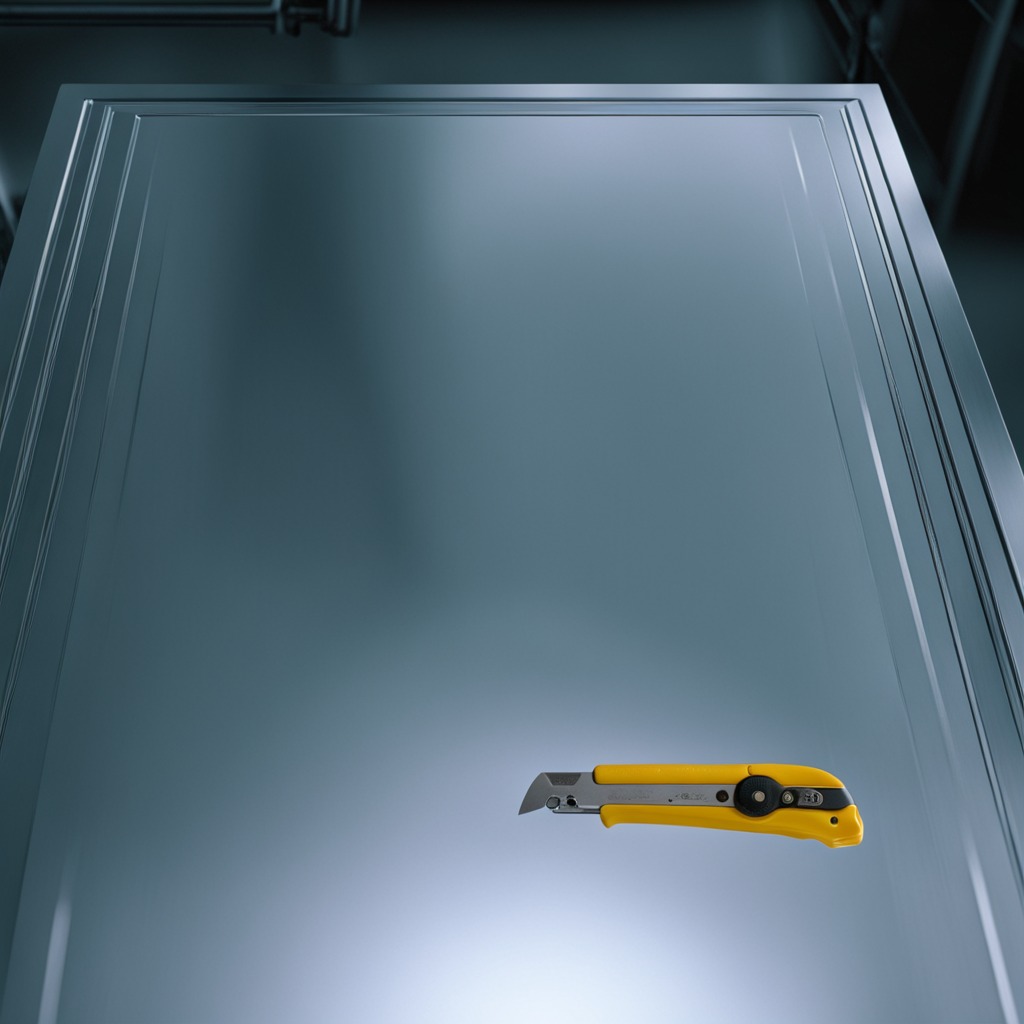
A utility knife lying on a metal table in a machine shop under fluorescent lights